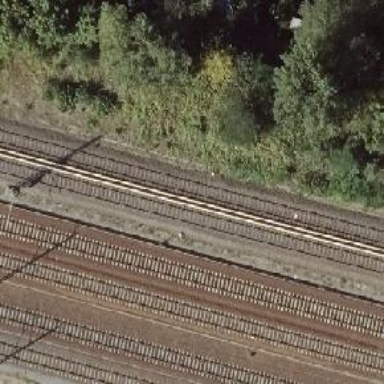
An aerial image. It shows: Electrified light rail railway.